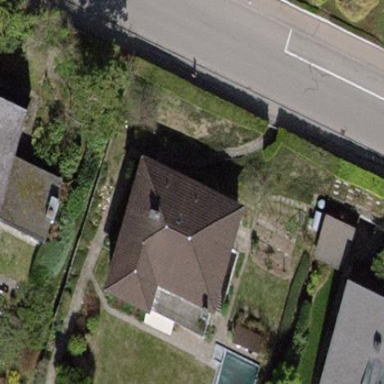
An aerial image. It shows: Building with half-hipped roof.